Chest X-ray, PA view. Patient: 76 years old, sex F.
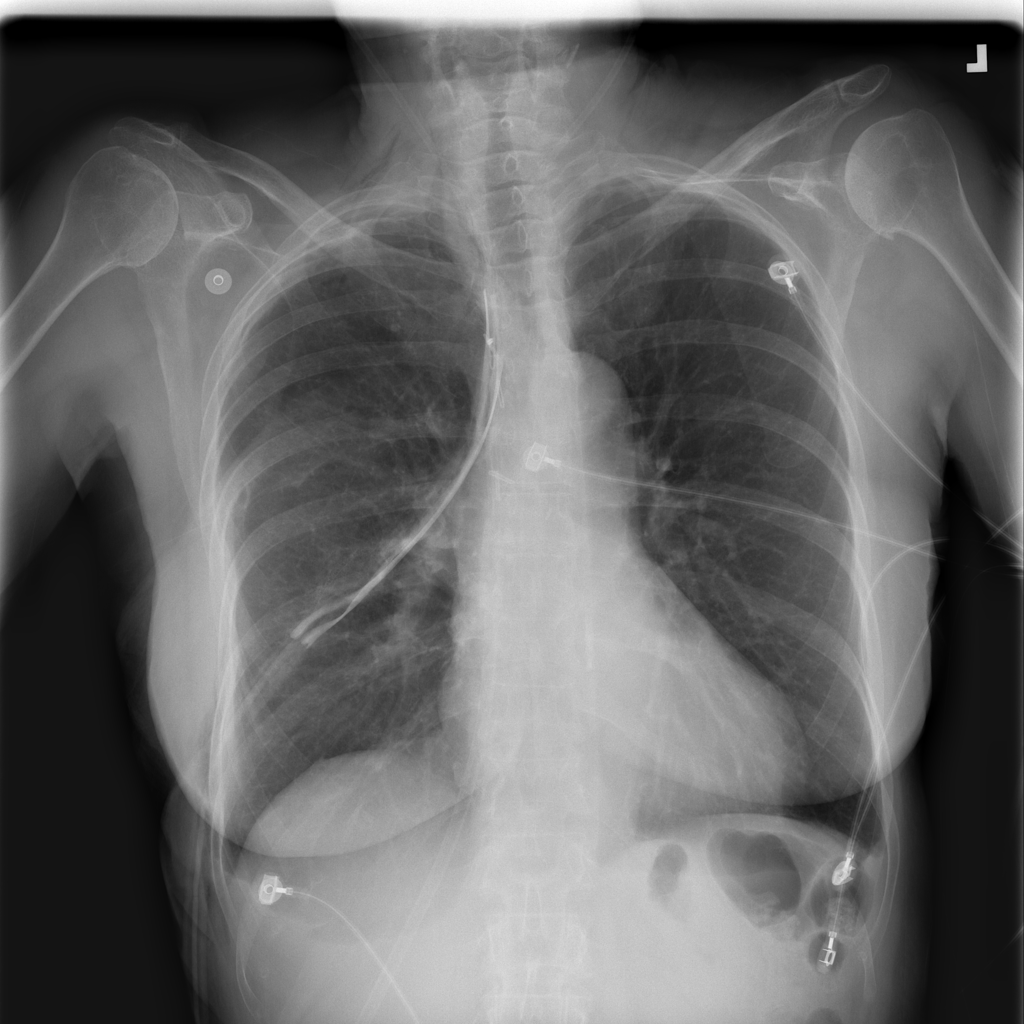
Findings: No Finding